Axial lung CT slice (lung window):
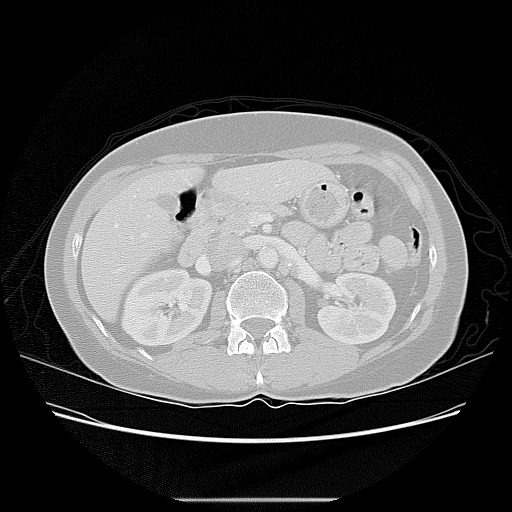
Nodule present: no